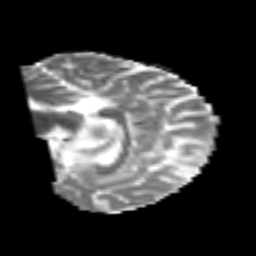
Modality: MD
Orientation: sagittal
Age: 25
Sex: male
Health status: healthy